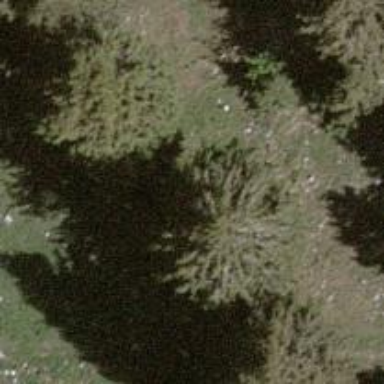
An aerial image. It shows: Single tag "natural: tree."